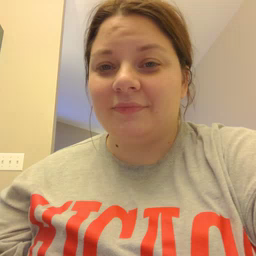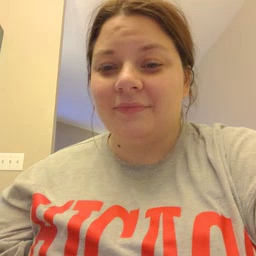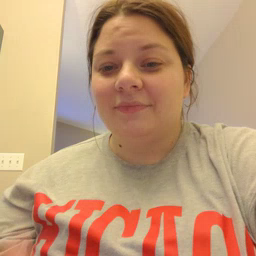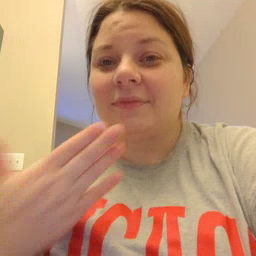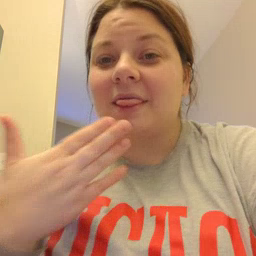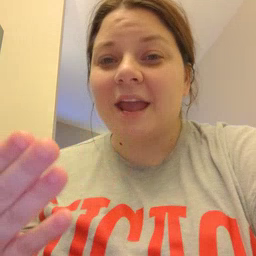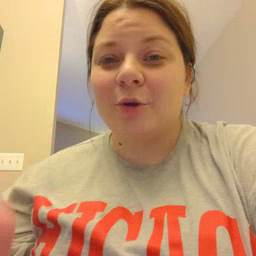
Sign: thankyou